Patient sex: M
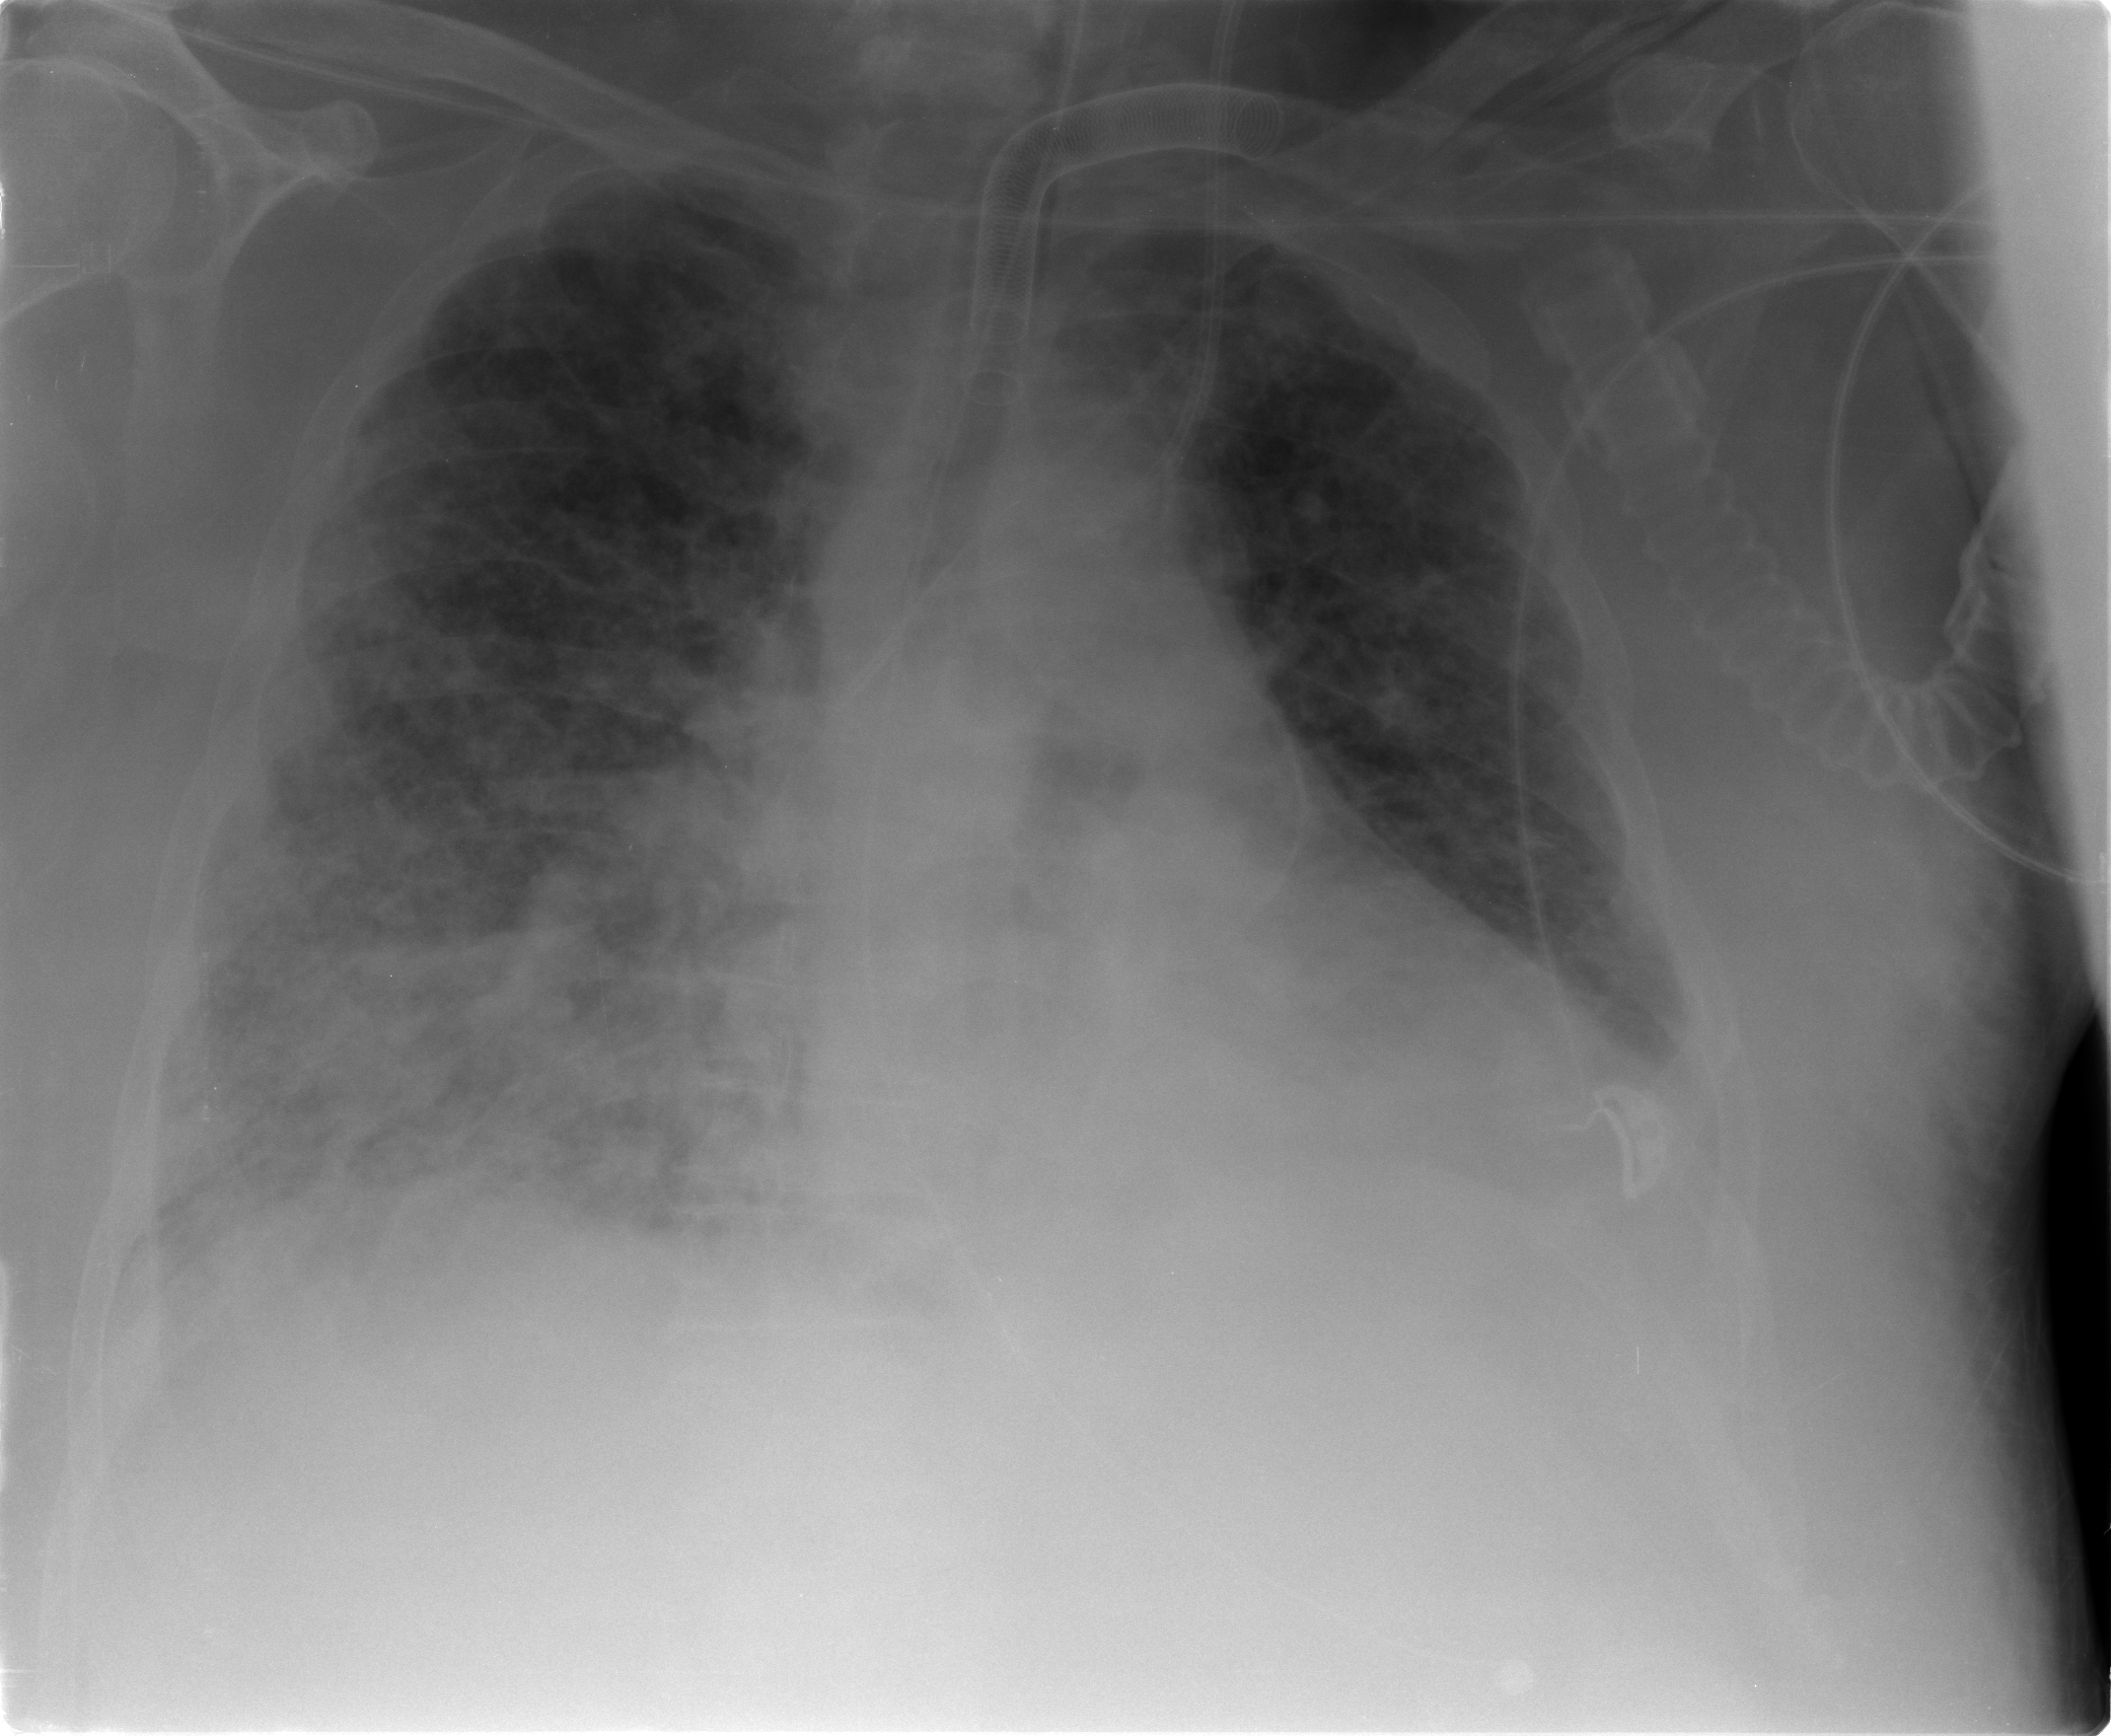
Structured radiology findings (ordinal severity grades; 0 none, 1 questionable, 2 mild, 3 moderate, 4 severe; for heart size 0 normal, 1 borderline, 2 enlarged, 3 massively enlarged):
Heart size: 2
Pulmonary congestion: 2
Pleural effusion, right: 1
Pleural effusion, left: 1
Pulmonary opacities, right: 4
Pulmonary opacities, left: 3
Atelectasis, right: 2
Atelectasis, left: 2